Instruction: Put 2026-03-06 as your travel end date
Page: home
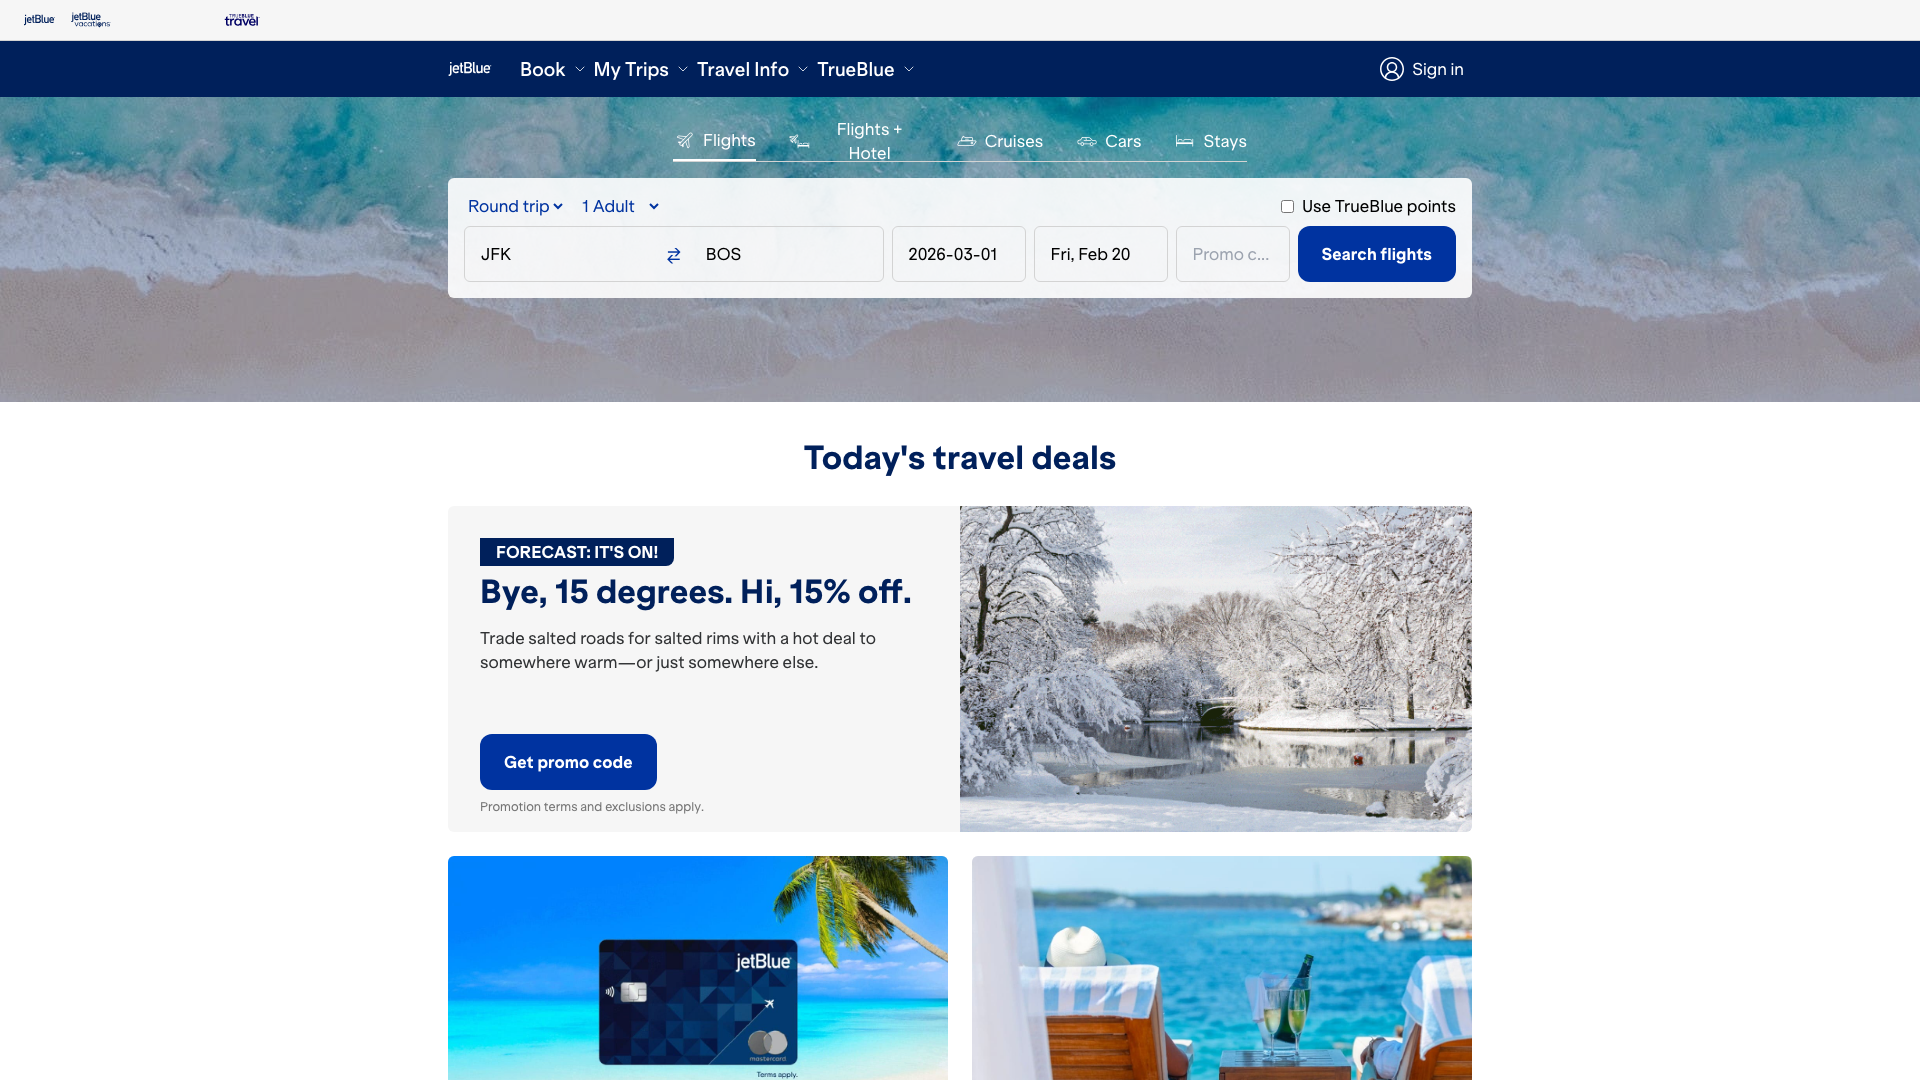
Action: type